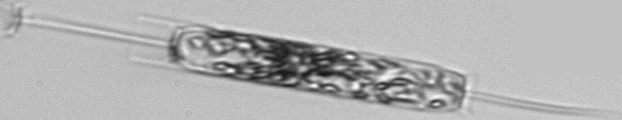
Label: Ditylum_brightwellii